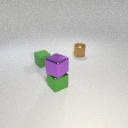
small green metal cube to the right of small green rubber cube